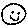
Label: smiley face